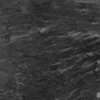
Label: not_dusty